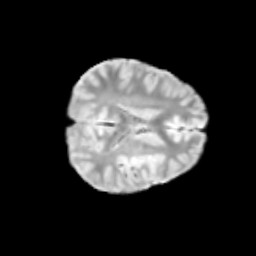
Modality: T2w
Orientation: axial
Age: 10
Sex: male
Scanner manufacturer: siemens
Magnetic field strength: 3 T
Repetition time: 3.8 s
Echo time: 0.07 s